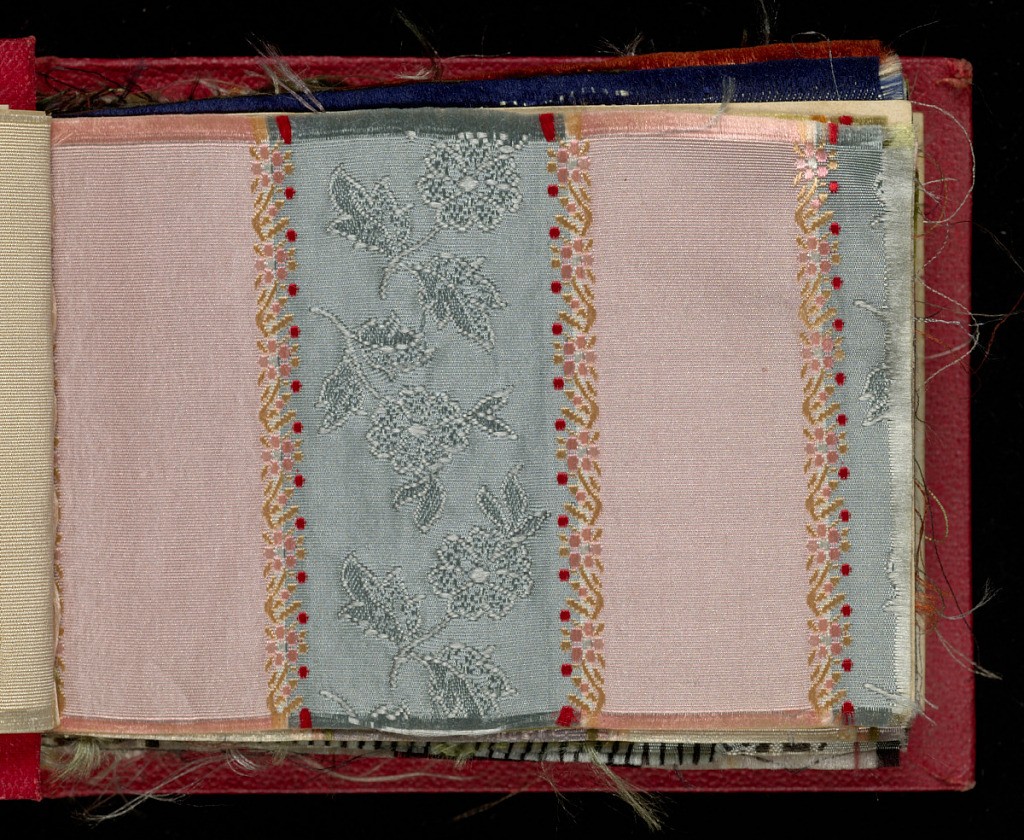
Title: E L Nouveautés 4
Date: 1880–90
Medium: paper, silk
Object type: Sample book
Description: Small sample book of eighty-eight swatches of silk in multiple colors and a variety of patterns.